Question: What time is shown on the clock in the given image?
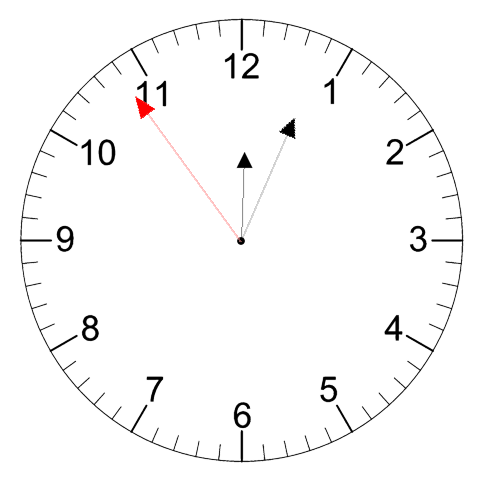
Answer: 12:03:54